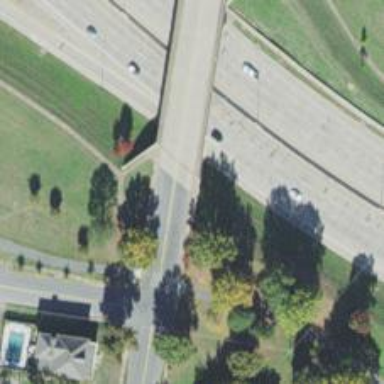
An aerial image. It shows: Footway bridge with beam structure.